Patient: sex F, age 65
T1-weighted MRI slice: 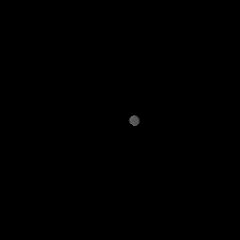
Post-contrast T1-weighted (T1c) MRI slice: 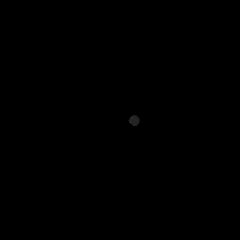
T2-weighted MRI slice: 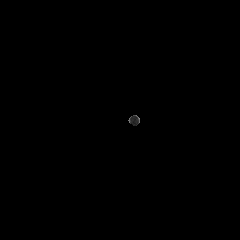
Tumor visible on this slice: no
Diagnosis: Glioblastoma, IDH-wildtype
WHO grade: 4